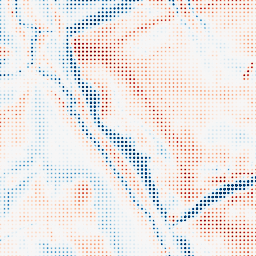
Category: trend_removal
Decomposition family: local_polynomial
Decomposition parameters: window_size: 31
degree: 1
Upsampling method: sinc_blackman
Upsampling parameters: scale: 8
kernel_size: 4
Upsampling scale: 8